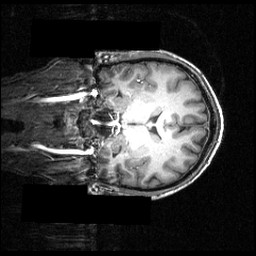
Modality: T1w
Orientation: coronal
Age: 25
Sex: male
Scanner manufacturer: siemens
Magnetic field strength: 3.951 T
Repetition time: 1.5 s
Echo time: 0.00335 s